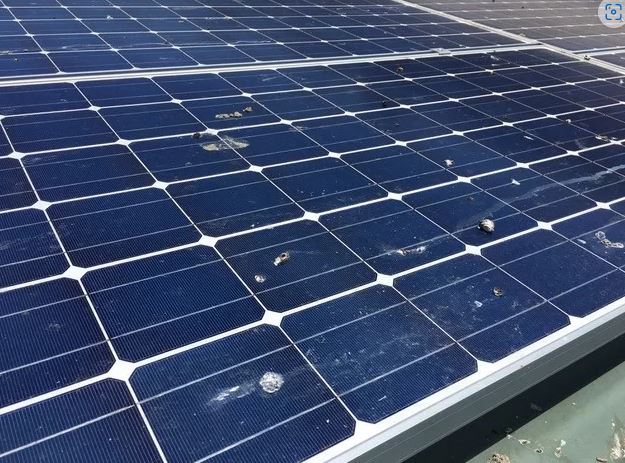
Label: Bird-drop